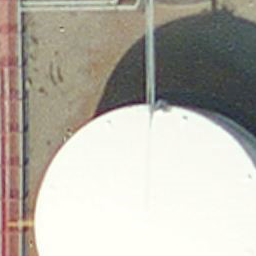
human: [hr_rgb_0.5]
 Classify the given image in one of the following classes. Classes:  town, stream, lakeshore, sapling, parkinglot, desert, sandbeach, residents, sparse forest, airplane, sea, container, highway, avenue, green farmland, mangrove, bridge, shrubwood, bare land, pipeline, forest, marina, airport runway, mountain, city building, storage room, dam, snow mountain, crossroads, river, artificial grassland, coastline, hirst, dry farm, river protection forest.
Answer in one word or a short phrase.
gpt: storage room